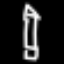
Label: pencil